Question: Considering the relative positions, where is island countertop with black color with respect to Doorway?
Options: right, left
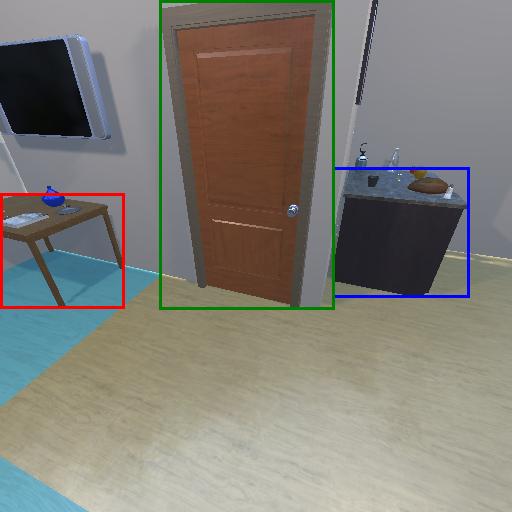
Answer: right